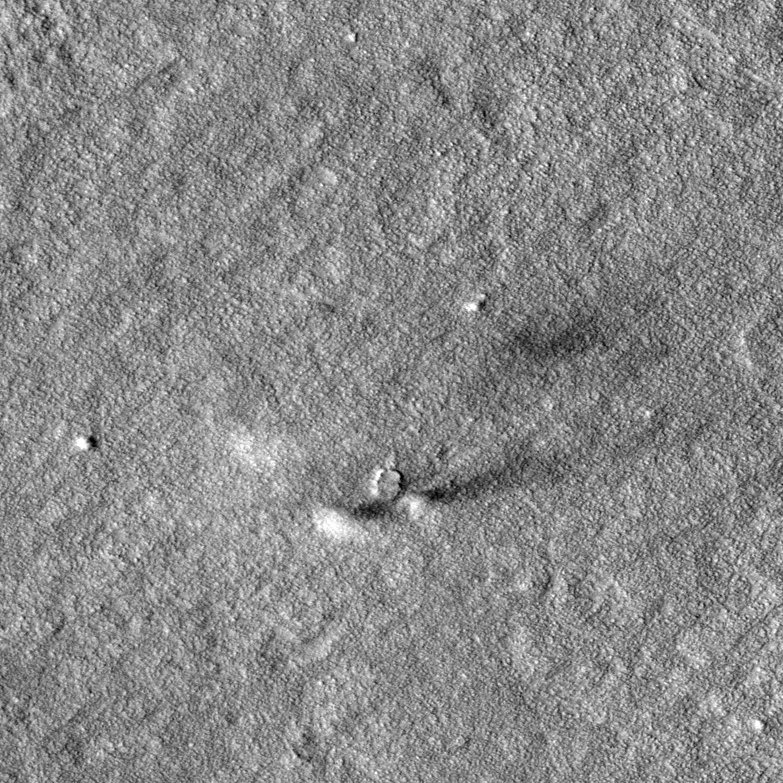
Label: dustdevil, dustdevil